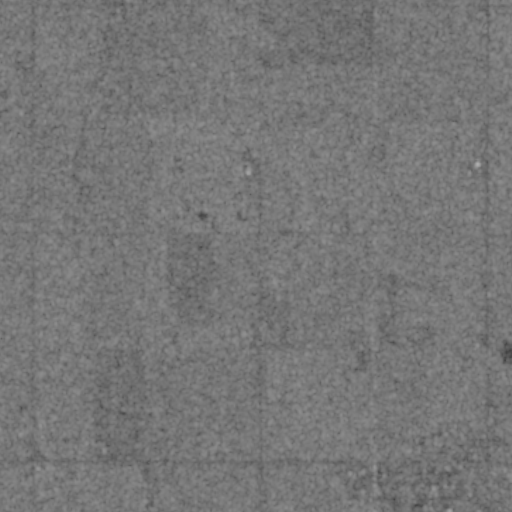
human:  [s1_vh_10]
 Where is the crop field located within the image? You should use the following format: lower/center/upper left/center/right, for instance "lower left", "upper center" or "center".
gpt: The crop field is located in the lower right of the image.
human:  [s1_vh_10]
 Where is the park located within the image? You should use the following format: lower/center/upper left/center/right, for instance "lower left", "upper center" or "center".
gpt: The park is located in the lower of the image.
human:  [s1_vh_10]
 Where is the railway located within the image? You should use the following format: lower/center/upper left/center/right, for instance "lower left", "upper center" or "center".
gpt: The railway is located in the right of the image.
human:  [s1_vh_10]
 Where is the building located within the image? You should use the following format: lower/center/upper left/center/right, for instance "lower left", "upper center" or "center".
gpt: There is no building in the image.

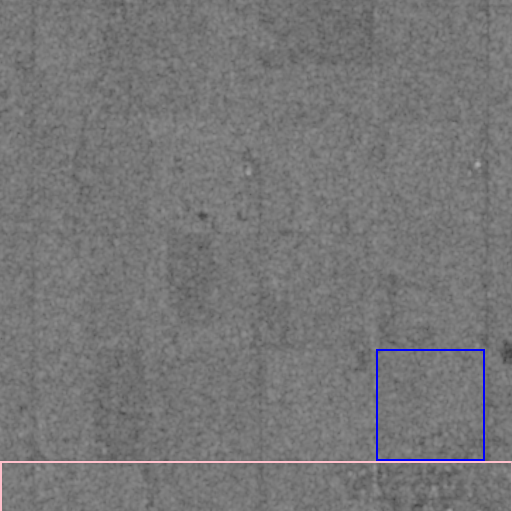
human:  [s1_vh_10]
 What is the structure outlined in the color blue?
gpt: The structure outlined in blue is a crop field.
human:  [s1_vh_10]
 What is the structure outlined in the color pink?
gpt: The structure outlined in pink is a park.
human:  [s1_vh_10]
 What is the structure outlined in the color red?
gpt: There is no red outline.